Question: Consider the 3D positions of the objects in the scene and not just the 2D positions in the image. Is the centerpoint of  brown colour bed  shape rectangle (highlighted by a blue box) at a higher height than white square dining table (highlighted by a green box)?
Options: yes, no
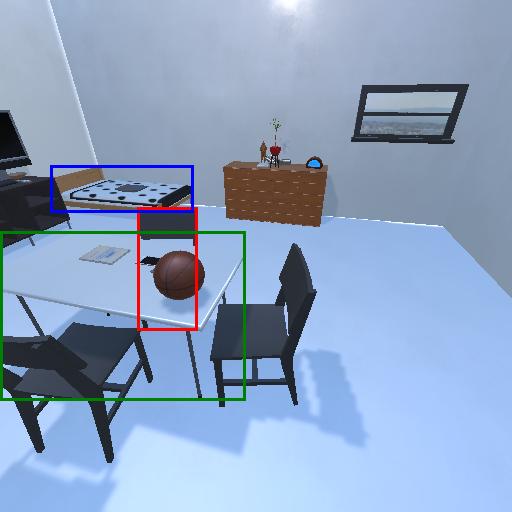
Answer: yes